Field crop: maize
Growth stage: 2
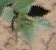
Species: datura